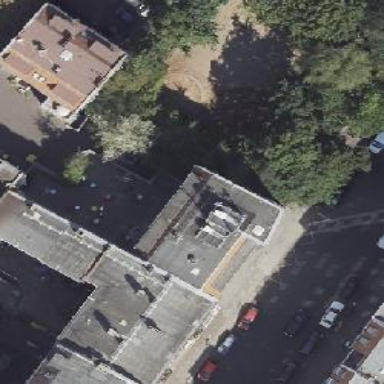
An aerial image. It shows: Parking entrance.